Question: My website is coming up with some weird jumbled text. Has anyone seen this before?
The site is <URL>. Is this happening for you too? Thank you.
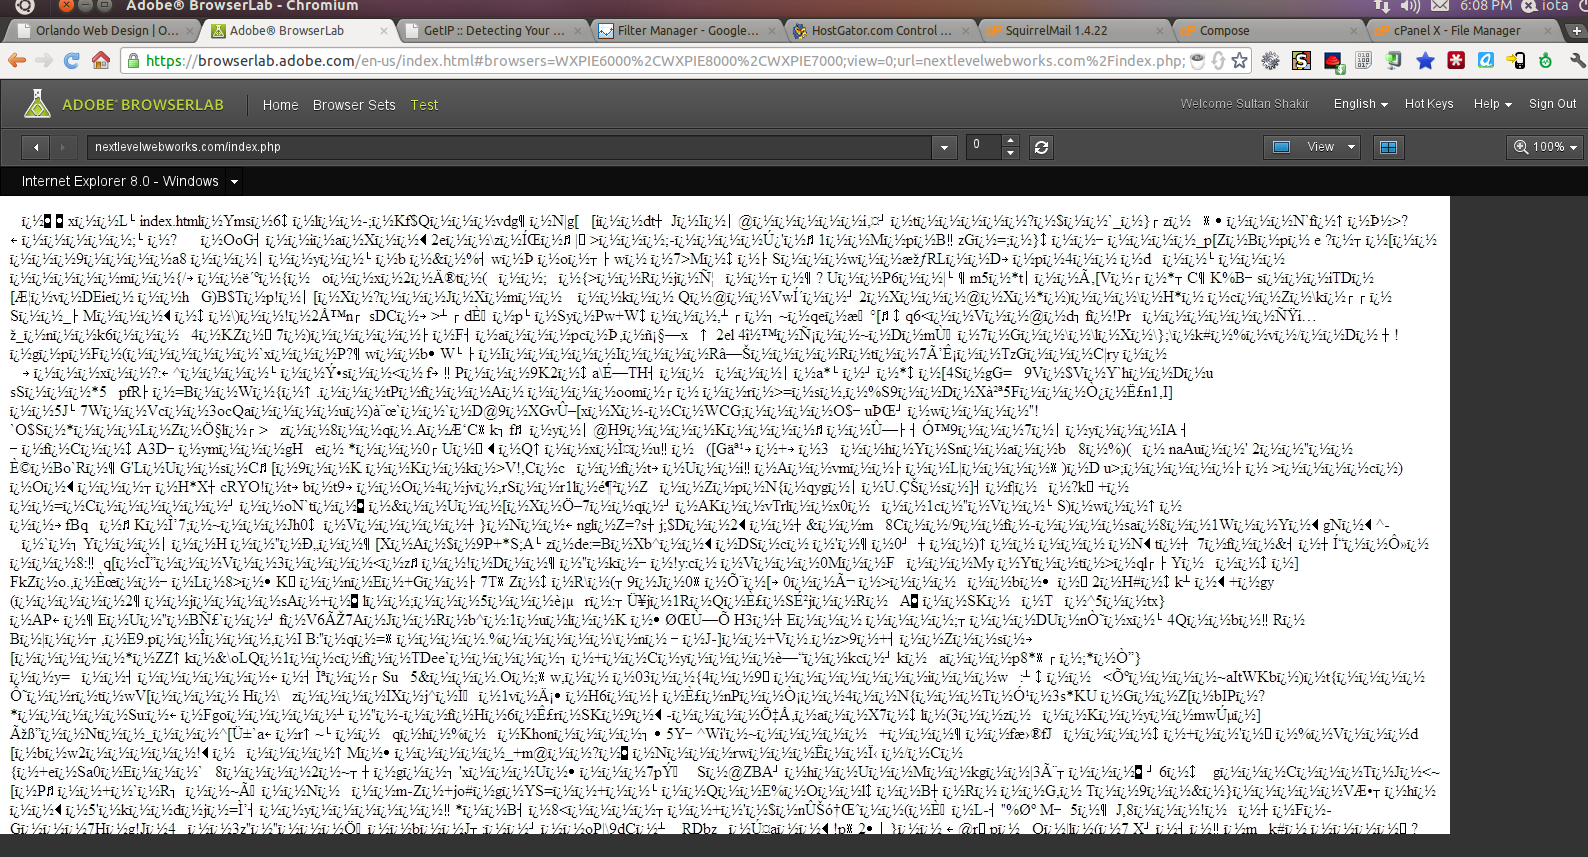
Answer: I tried it in Chrome, Firefox, and IE, and they all turned out the same. What browsers/OS did you try it on?